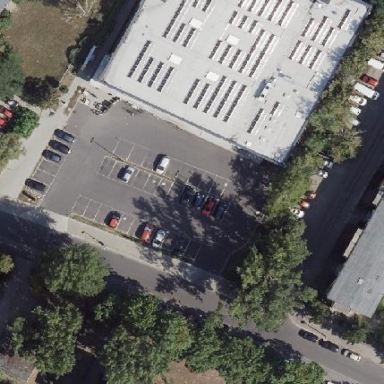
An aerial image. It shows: Retail area.